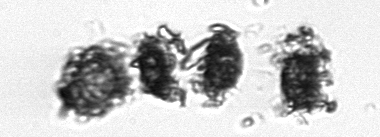
Label: Thalassiosira_TAG_external_detritus